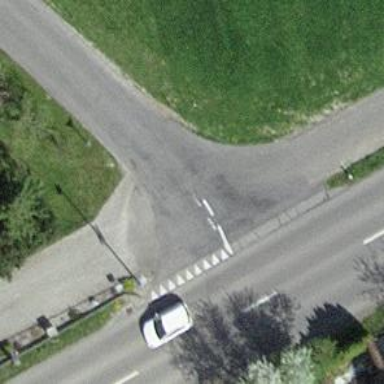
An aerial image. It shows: Road with "give way" sign.